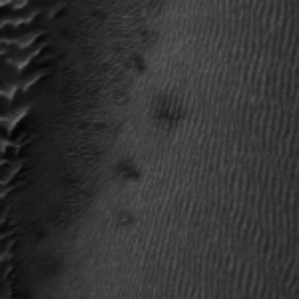
Label: frost